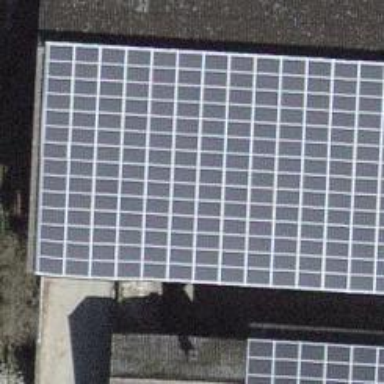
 consisting of solar photovoltaic panels."